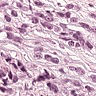
Metastatic tissue present: yes